Aerial crown-view tile of a tropical tree (Barro Colorado Island, Panama), acquired 20250915:
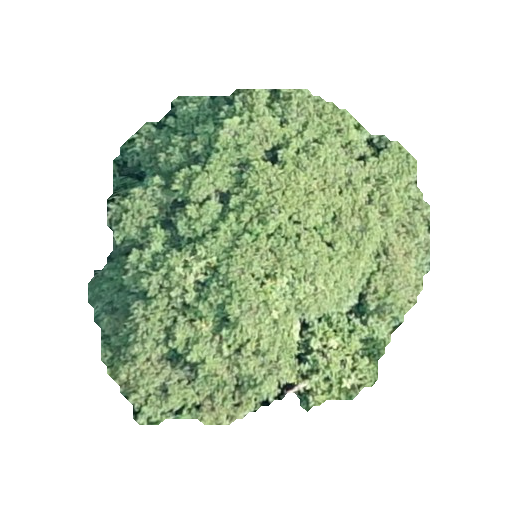
Species: Pouteria reticulata
GBIF accepted scientific name: Pouteria reticulata
Crown area: 128.407 m²